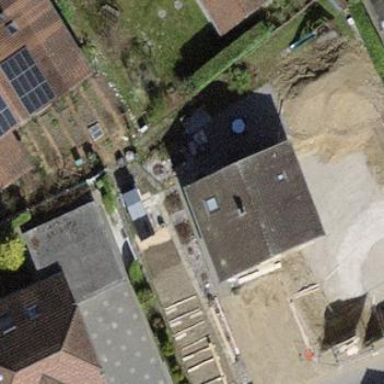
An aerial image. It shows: Building with tiled roof.